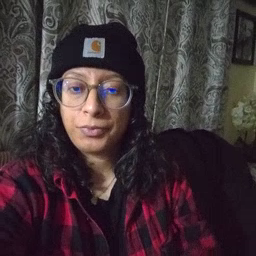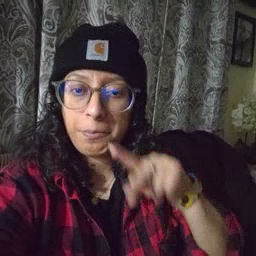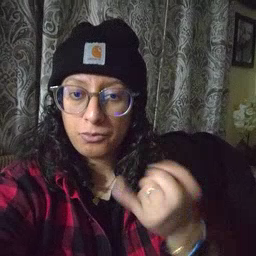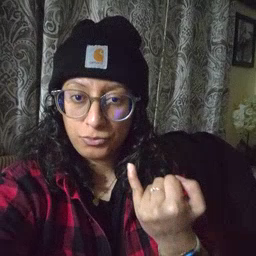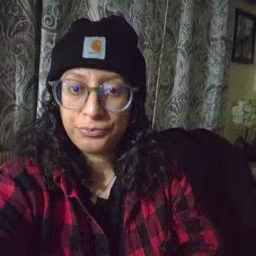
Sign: pajamas